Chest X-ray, PA view. Patient: 50 years old, sex F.
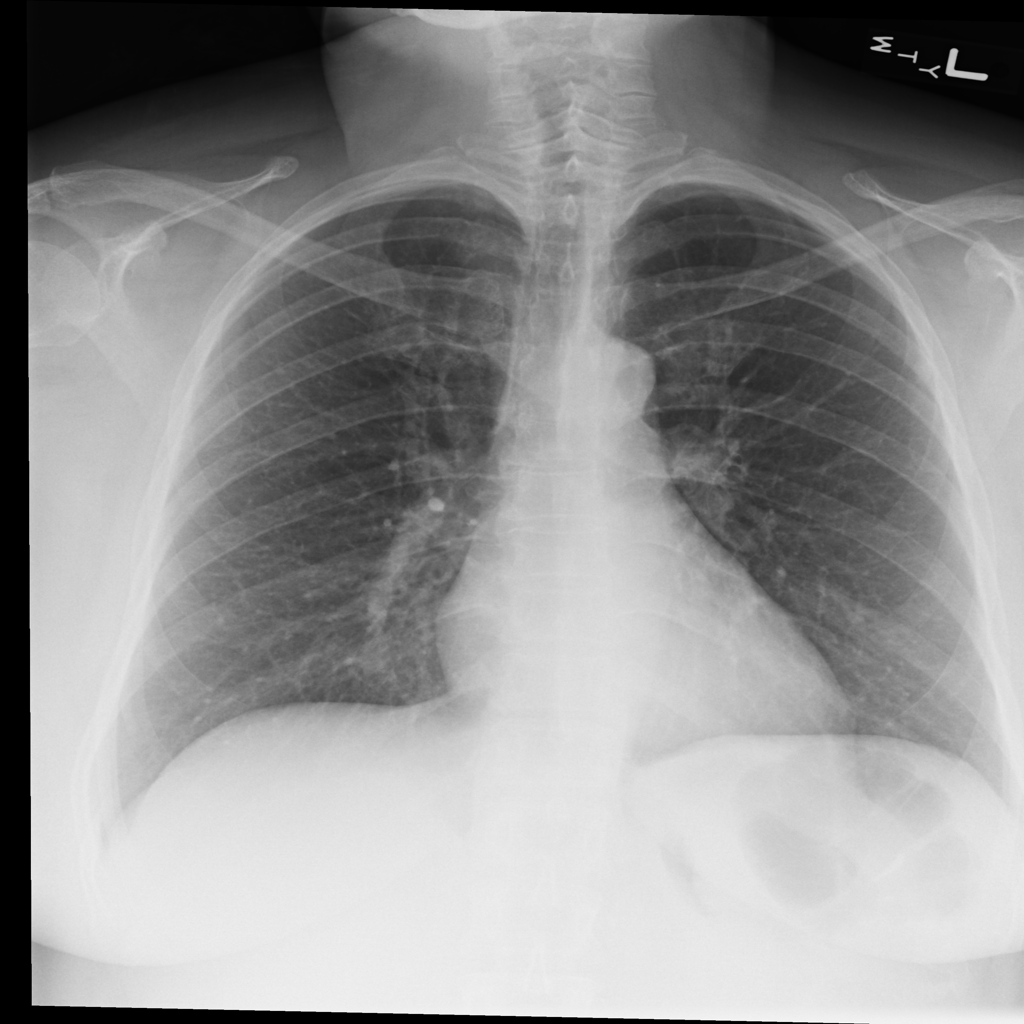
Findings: No Finding